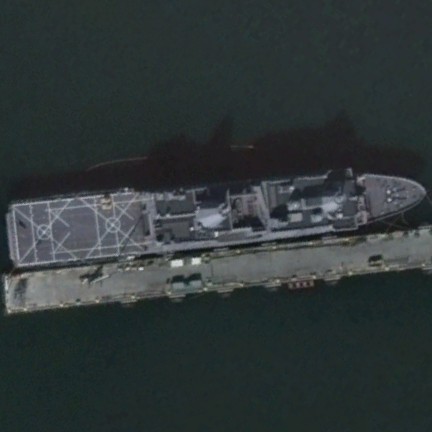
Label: combat